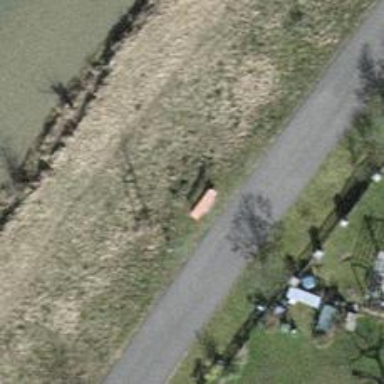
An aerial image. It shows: Bench for seating.